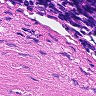
Metastatic tissue present: no